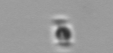
Label: Bacillariophyceae_morphotype1